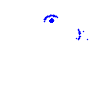
Particle: electron